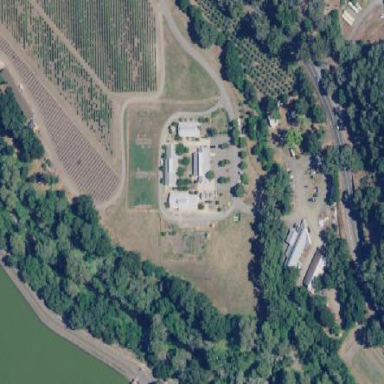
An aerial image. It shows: Vineyard with wine grapes as the crop.